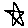
Label: star